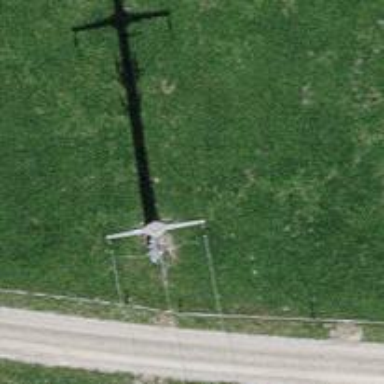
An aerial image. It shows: Power pole.